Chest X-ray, PA view. Patient: 67 years old, sex M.
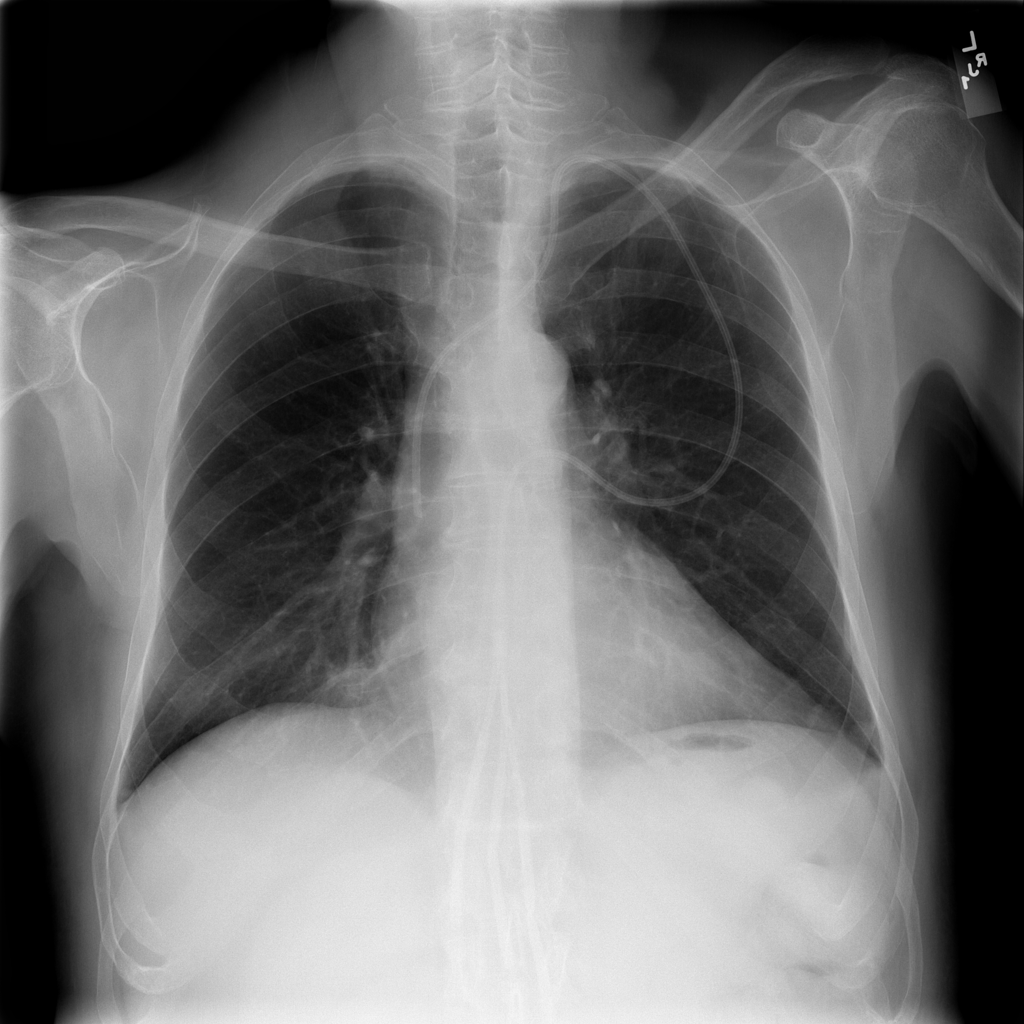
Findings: Consolidation